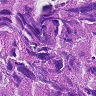
Metastatic tissue present: yes